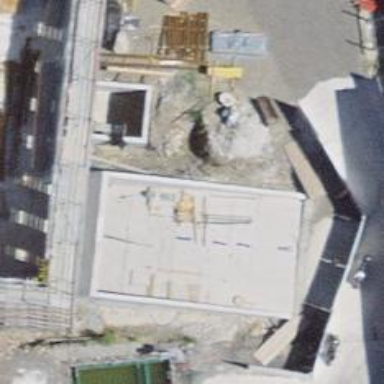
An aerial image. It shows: Parking area with concrete surface.